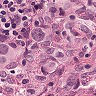
Metastatic tissue present: yes